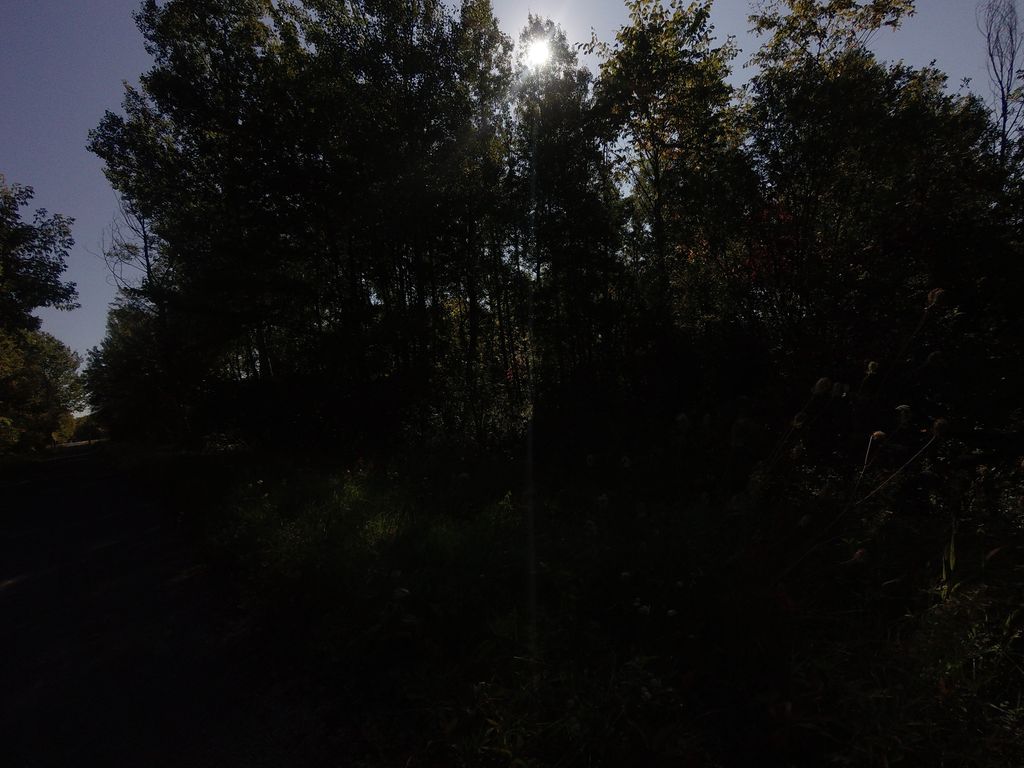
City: ottawa-gatineau